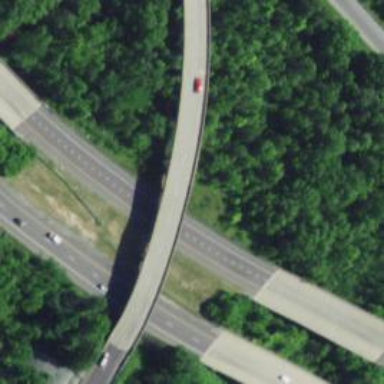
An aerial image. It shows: Motorway bridge.